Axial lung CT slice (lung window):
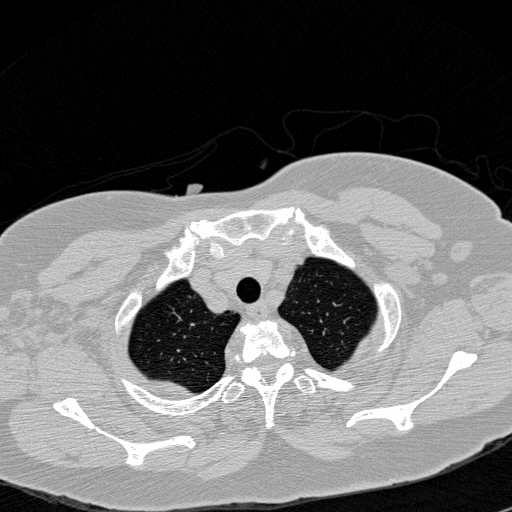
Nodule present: no